Question: I just built this grid using (Java Swing library), and this is the code:
'''
import java.awt.Color;
import java.awt.Dimension;
import java.awt.GridLayout;
import java.awt.event.MouseAdapter;
import java.awt.event.MouseEvent;
import javax.swing.*;
public class TestGrid02 extends JPanel {
private static final long serialVersionUID = 1L;
protected static final Color SELECTION_COLOR = Color.red;
private JPanel selectedPanel = null;
private Color originalColor = new Color(238,238,238) ;
private static final Dimension PREF_SIZE = new Dimension(50, 50);
public JPanel panel;
public JPanel panel_1;
public JFrame frame;
public TestGrid02() {
createMap(10,10);
}
public void createMap(int maxX,int maxY) {
String [ ][ ] map = new String [maxX][maxY];
for (int i = 0; i < maxX; i++) {
for (int j = 0; j < maxY ; j++) {
map [i][j] = "["+ i + ","+ j +"]";
JPanel panel = new JPanel();
add(panel);
panel.setPreferredSize(PREF_SIZE);
String name = String.format("[%d, %d]", i, j);
setLayout(new GridLayout(maxX,maxY, 1, 1));
setBackground(Color.GRAY);
panel.setName(name);
System.out.println( map [i][j]);
}
}
addMouseListener(new MouseAdapter() {
@Override
public void mousePressed(MouseEvent e) {
JPanel panel = (JPanel) getComponentAt(e.getPoint());
if (panel == null || panel == TestGrid02.this) {
return;
}
if (selectedPanel != null) {
selectedPanel.setBackground(originalColor);
selectedPanel.removeAll();
selectedPanel.revalidate();
selectedPanel.repaint();
}
selectedPanel = panel;
selectedPanel.setBackground(SELECTION_COLOR);
selectedPanel.add(new JLabel(selectedPanel.getName()));
selectedPanel.revalidate();
selectedPanel.repaint();
}
});
}
private static void createAndShowGui() {
JFrame frame = new JFrame("Astar");
frame.setDefaultCloseOperation(JFrame.EXIT_ON_CLOSE);
frame.getContentPane().add(new TestGrid02());
frame.setLocationRelativeTo(null);
frame.setVisible(true);
frame.pack();
}
public static void main(String[] args) {
SwingUtilities.invokeLater(new Runnable() {
public void run() {
createAndShowGui();
}
});
}
}
'''
But what I want is to add another 'JPanel' to the "east" of the grid that contains for example 2 text areas and 1 button like this image -- :

I already tried to add another panel but it appears on the top of the grid. How can I solve this problem?
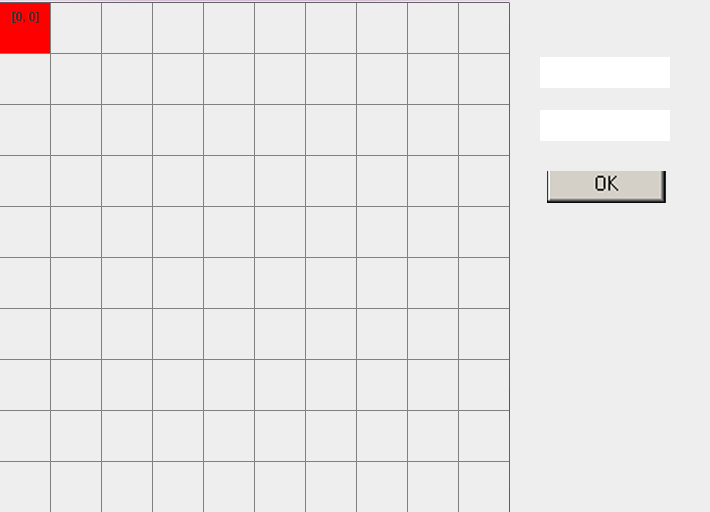
Answer: This can be achieved by combining layouts. Use a 'GridLayout' for the buttons, then add that panel to a (new 2nd panel) with another layout. Add your other panel to the 2nd panel. This example sets a different color to each of the main panels to show how they work together.

Note that for that screenshot, I made the grid of panels half size.
'''
import java.awt.*;
import javax.swing.*;
import javax.swing.border.EmptyBorder;
public class TestGrid02 {
private static final Dimension PREF_SIZE = new Dimension(50, 50);
private JPanel ui;
private JPanel gameGrid;
public TestGrid02() {
initUI();
}
private final void initUI() {
ui = new JPanel(new BorderLayout(5, 5));
ui.setBackground(Color.YELLOW);
ui.setBorder(new EmptyBorder(4, 4, 4, 4));
createMap(10, 10);
ui.add(gameGrid);
JPanel controlsConstrain = new JPanel(new BorderLayout(4, 4));
ui.add(controlsConstrain, BorderLayout.LINE_END);
controlsConstrain.setBackground(Color.GREEN);
JPanel controls = new JPanel(new GridLayout(0, 1, 0, 25));
controlsConstrain.add(controls, BorderLayout.PAGE_START);
controls.setBackground(Color.CYAN);
controls.setBorder(new EmptyBorder(40, 20, 20, 20));
controls.add(new JTextField(10));
controls.add(new JTextField(10));
controls.add(new JButton("OK"));
}
public void createMap(int maxX, int maxY) {
gameGrid = new JPanel(new GridLayout(maxX, maxY, 1, 1));
gameGrid.setBackground(Color.RED);
for (int i = 0; i < maxX; i++) {
for (int j = 0; j < maxY; j++) {
JPanel panel = new JPanel();
panel.setPreferredSize(PREF_SIZE);
String name = String.format("[%d, %d]", i, j);
panel.setName(name);
gameGrid.add(panel);
}
}
}
private static void createAndShowGui() {
JFrame frame = new JFrame("Astar");
frame.setDefaultCloseOperation(JFrame.EXIT_ON_CLOSE);
frame.getContentPane().add(new TestGrid02().getUi());
// this was being called at the wrong time, but ..
// frame.setLocationRelativeTo(null);
// ..better to..
frame.setLocationByPlatform(true);
frame.pack();
frame.setVisible(true); // should be last.
}
public static void main(String[] args) {
SwingUtilities.invokeLater(new Runnable() {
public void run() {
createAndShowGui();
}
});
}
public JPanel getUi() {
return ui;
}
}
'''